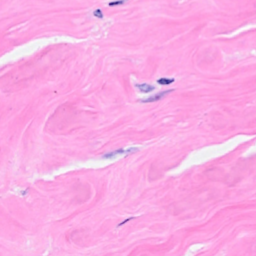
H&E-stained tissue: Breast